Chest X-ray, AP view. Patient: 21 years old, sex F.
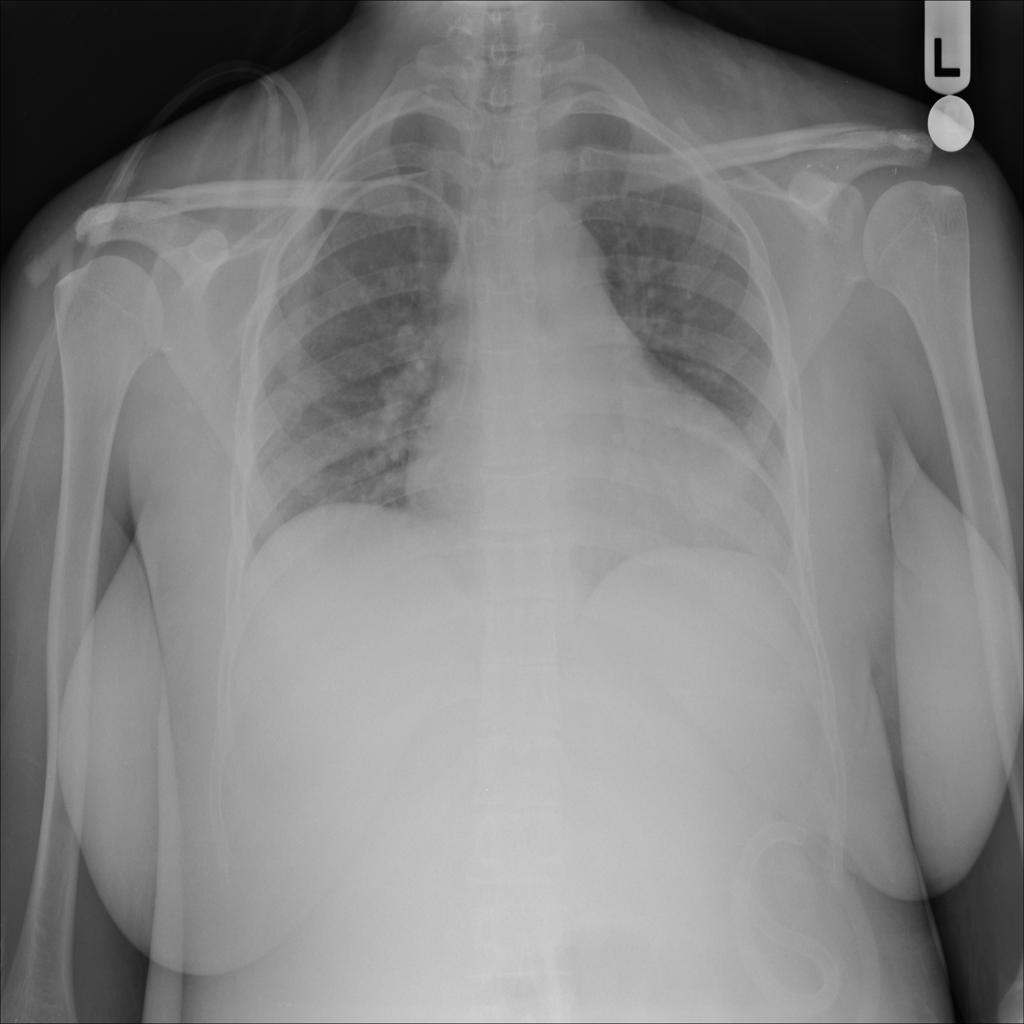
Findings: No Finding